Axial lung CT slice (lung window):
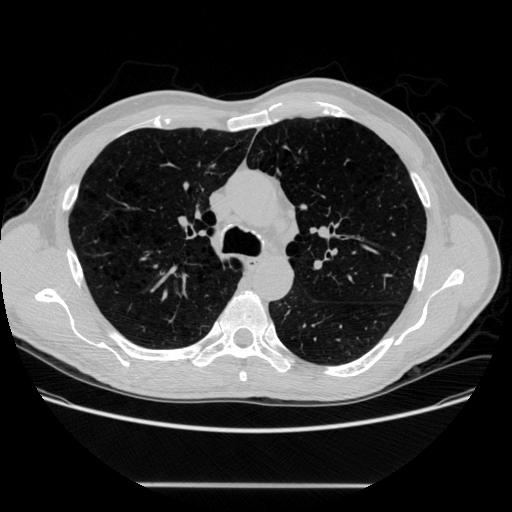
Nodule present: no